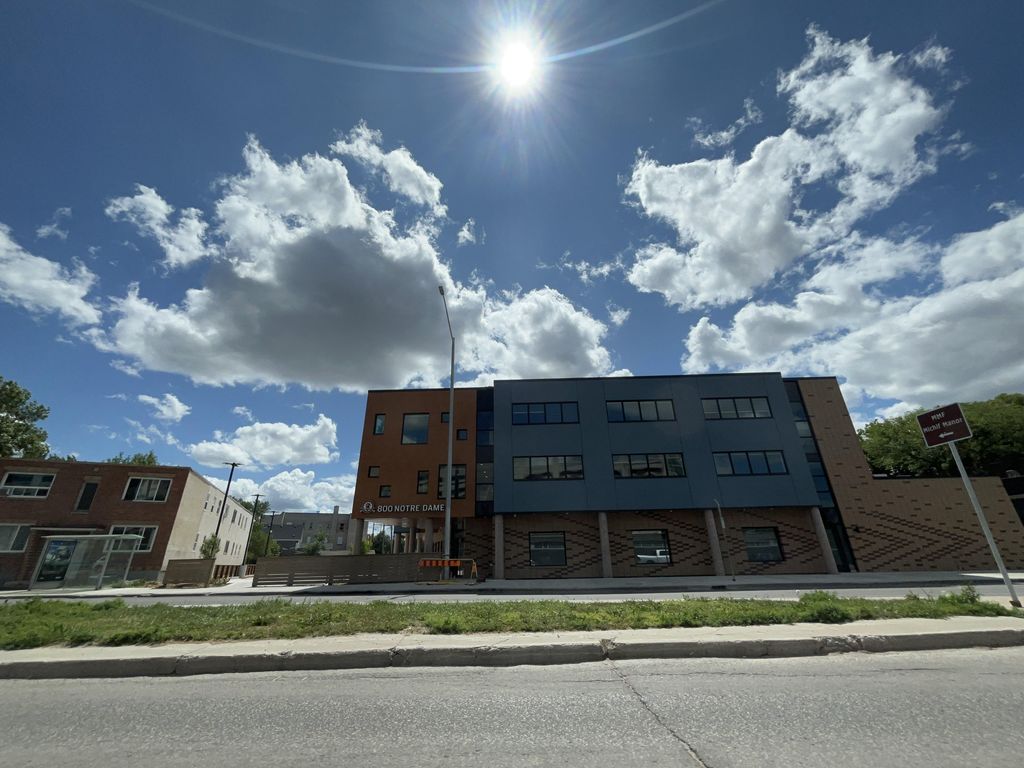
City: winnipeg